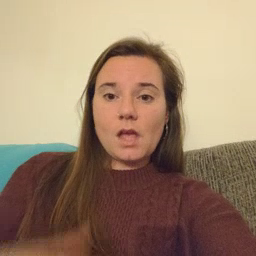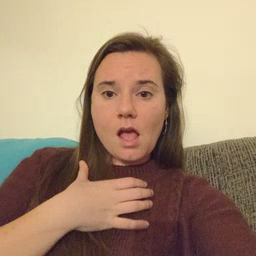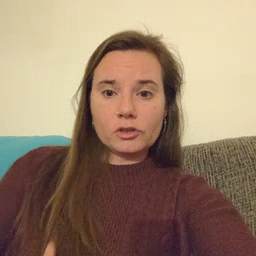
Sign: hungry